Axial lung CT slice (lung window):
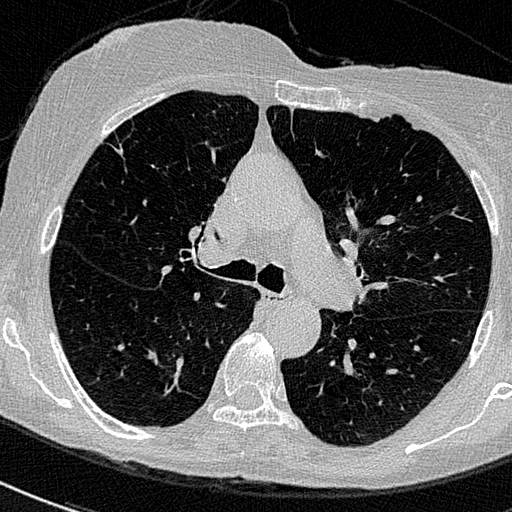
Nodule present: no